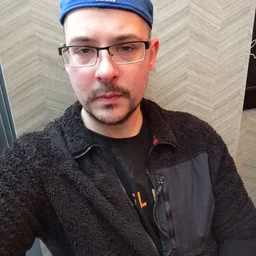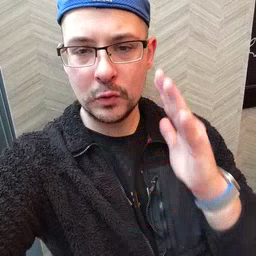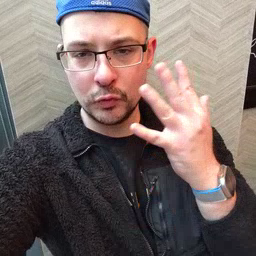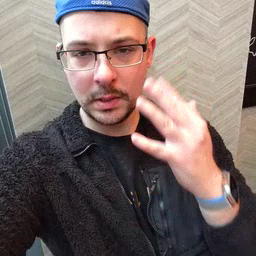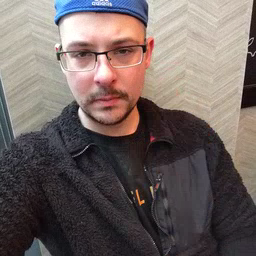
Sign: tree